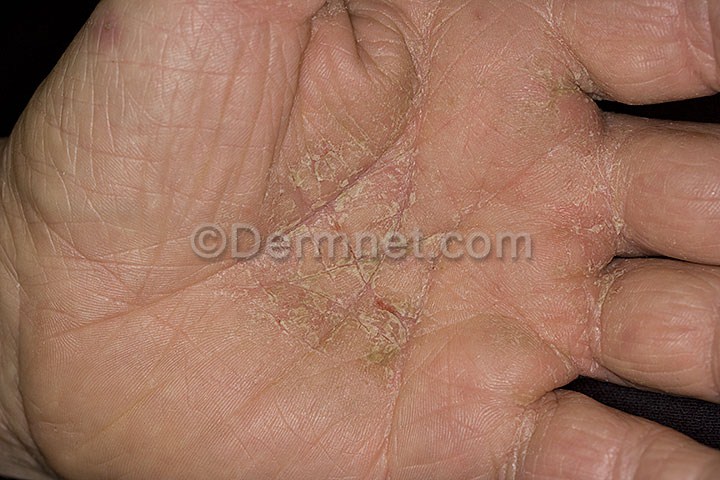
Disease: Eczema Photos